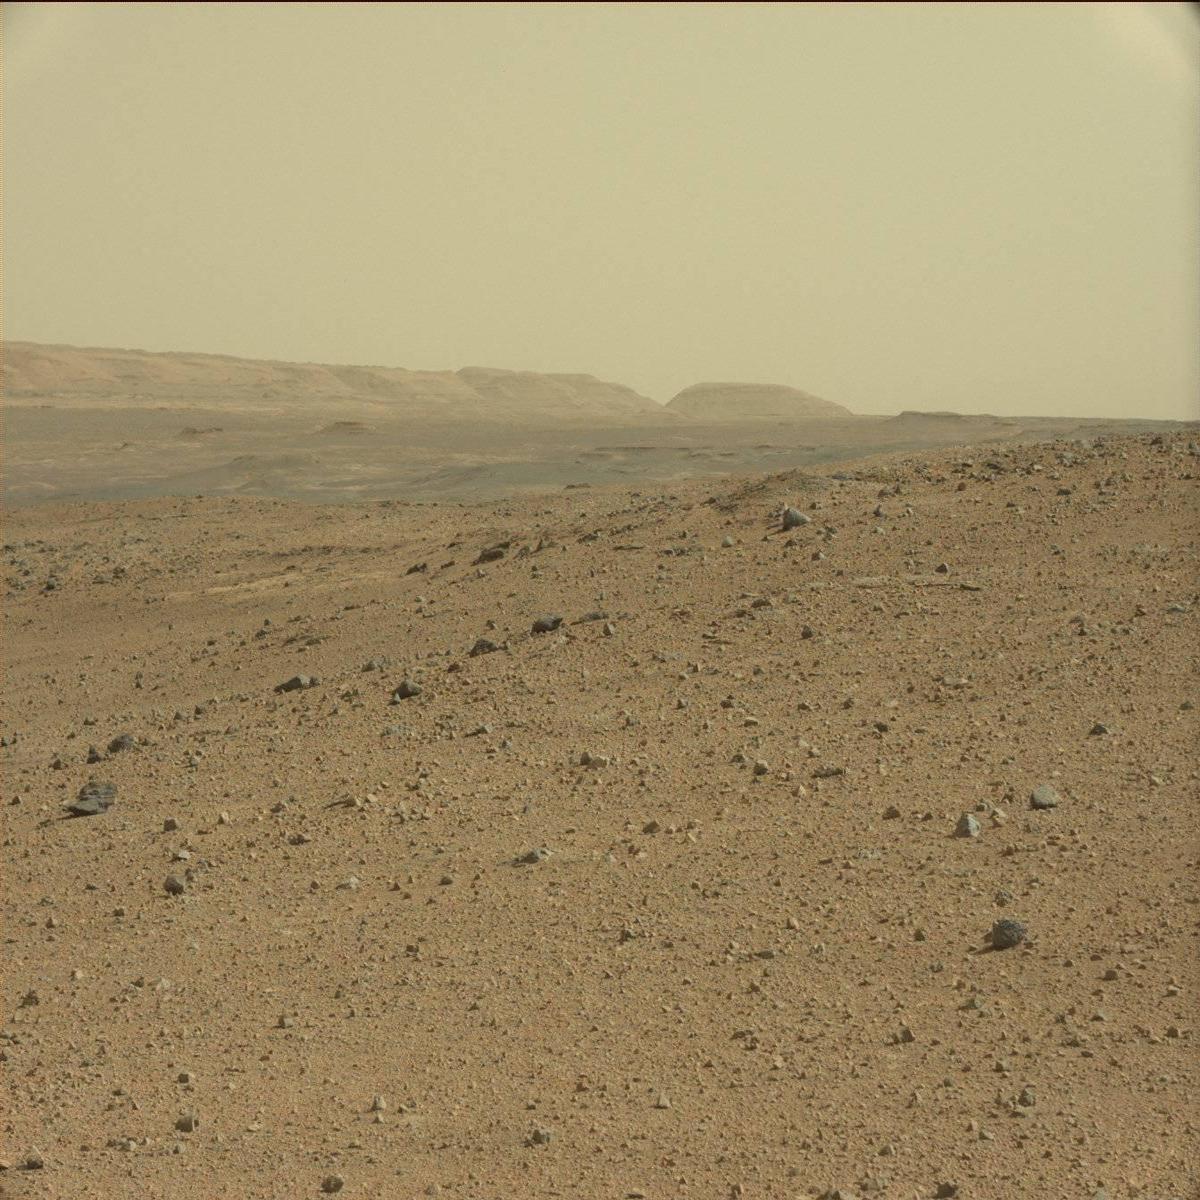
Terrain classes present: Bedrock, Ridge, Sand / Soil, Sky